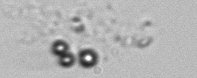
Label: Phaeocystis